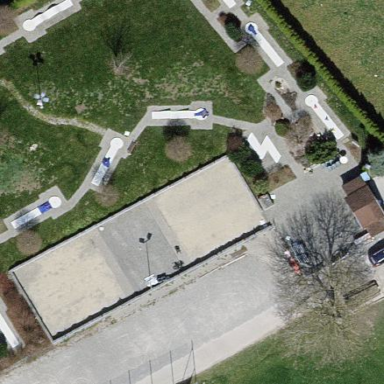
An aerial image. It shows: Pitch for playing boules.